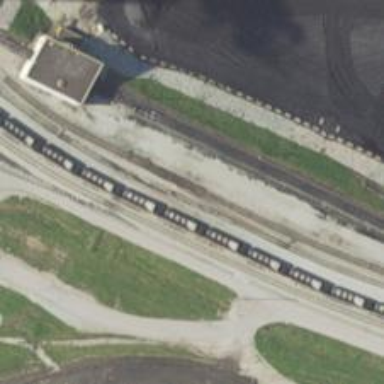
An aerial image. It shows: Railway yard used for servicing trains.